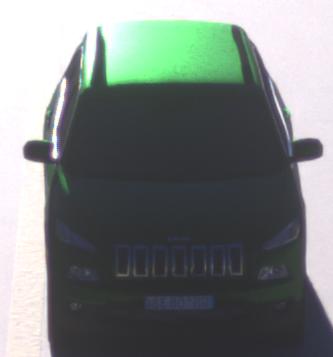
Make: Jeep
Model: Cherokee 3.2 V6 Pentastar
Detailed model: Cherokee (KL)
Model produced from: 2014/07
Model produced until: 2015/07
Doors: 5
Color: green
Road condition: dry road
Daytime: sunrise or sunset
Contrast: high contrast